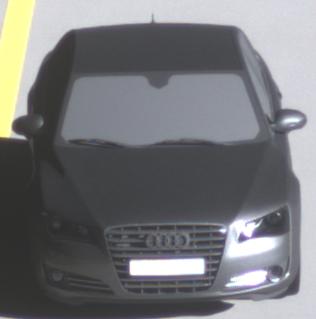
Make: Audi
Model: A8 D4
Model produced from: 2009
Model produced until: 2017
Doors: 4
Color: gray
Road condition: dry road
Daytime: morning or afternoon
Contrast: high contrast